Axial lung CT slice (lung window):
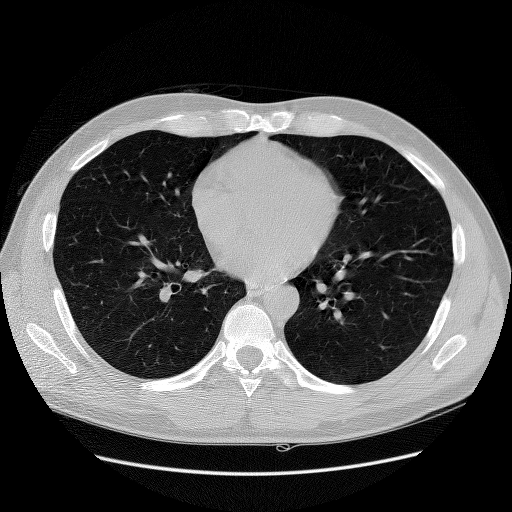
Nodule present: no